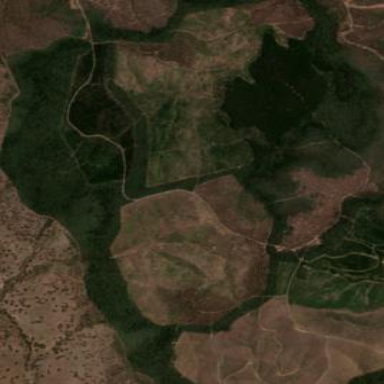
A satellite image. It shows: Forest area.